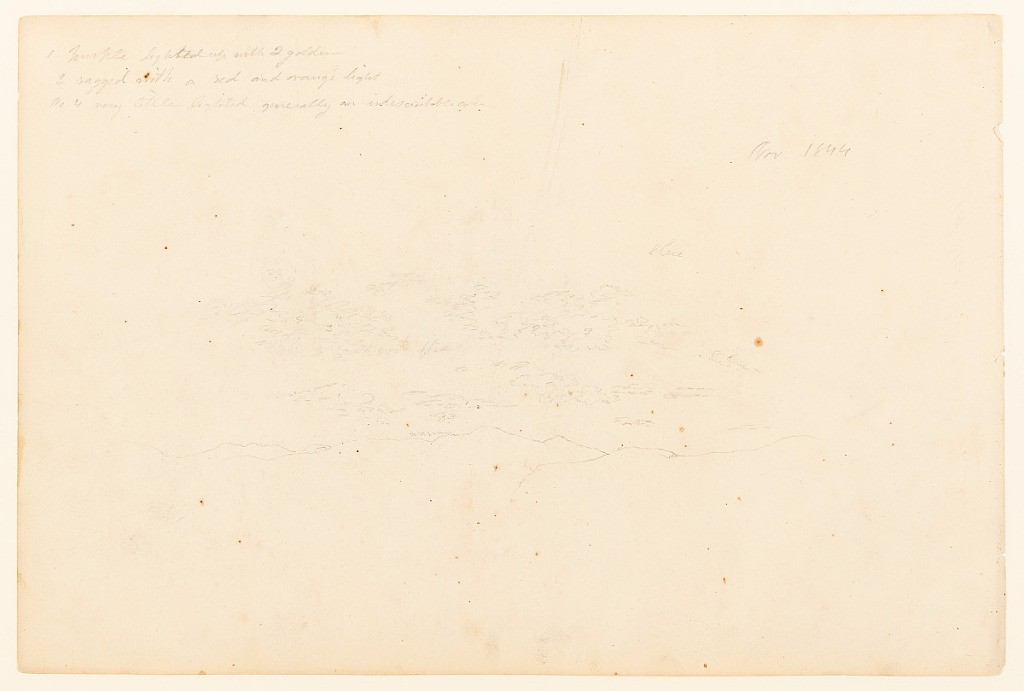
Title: Sunset over the Catskills, Catskill, New York
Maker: Frederic Edwin Church, American, 1826–1900
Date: November and July 1844
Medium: Graphite on tan wove paper
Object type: Drawing
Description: Landscape and atmosphere sketch showing a view of clouds at sunset over the Catskill Escarpment, likely seen from the town of Catskill, New York. At center, the twin sawtooth peaks of Kaaterskill High and Roundtop loom over Kaaterskill Clove. Just beside the clove at right, at the base of South Mountain, the relatively miniscule Catskill Mountain House is visible. Variously lit clouds hang in the sky above.

Verso: Botanical sketch of a tall deciduous tree with a split trunk near its base. It grows vertically and has a light canopy of leaves.